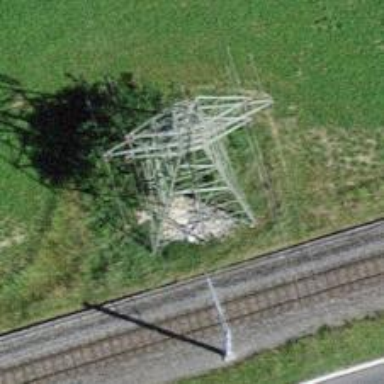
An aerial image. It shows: Power tower.